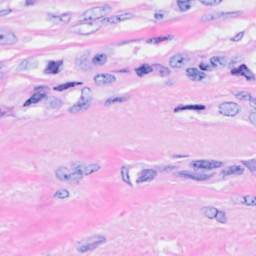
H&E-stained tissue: Breast